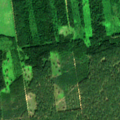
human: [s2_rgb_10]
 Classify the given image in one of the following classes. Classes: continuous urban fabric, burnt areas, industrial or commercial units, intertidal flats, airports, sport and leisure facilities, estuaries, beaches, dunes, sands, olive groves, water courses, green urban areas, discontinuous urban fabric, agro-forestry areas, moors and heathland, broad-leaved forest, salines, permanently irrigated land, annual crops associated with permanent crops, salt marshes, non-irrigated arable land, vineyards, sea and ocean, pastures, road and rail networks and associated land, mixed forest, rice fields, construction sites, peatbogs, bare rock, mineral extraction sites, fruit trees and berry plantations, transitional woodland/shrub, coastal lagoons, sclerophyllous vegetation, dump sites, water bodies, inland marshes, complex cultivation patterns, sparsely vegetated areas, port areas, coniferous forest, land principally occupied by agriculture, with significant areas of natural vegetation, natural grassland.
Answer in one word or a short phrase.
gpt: pastures, broad-leaved forest, coniferous forest, mixed forest, transitional woodland/shrub